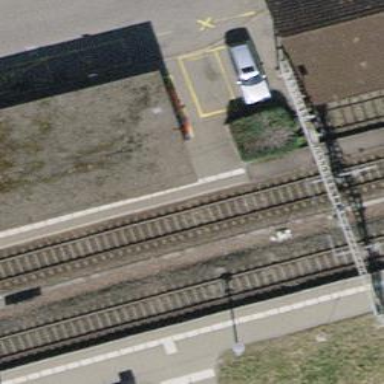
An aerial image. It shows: Single-track electrified railway siding with contact line.